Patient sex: F
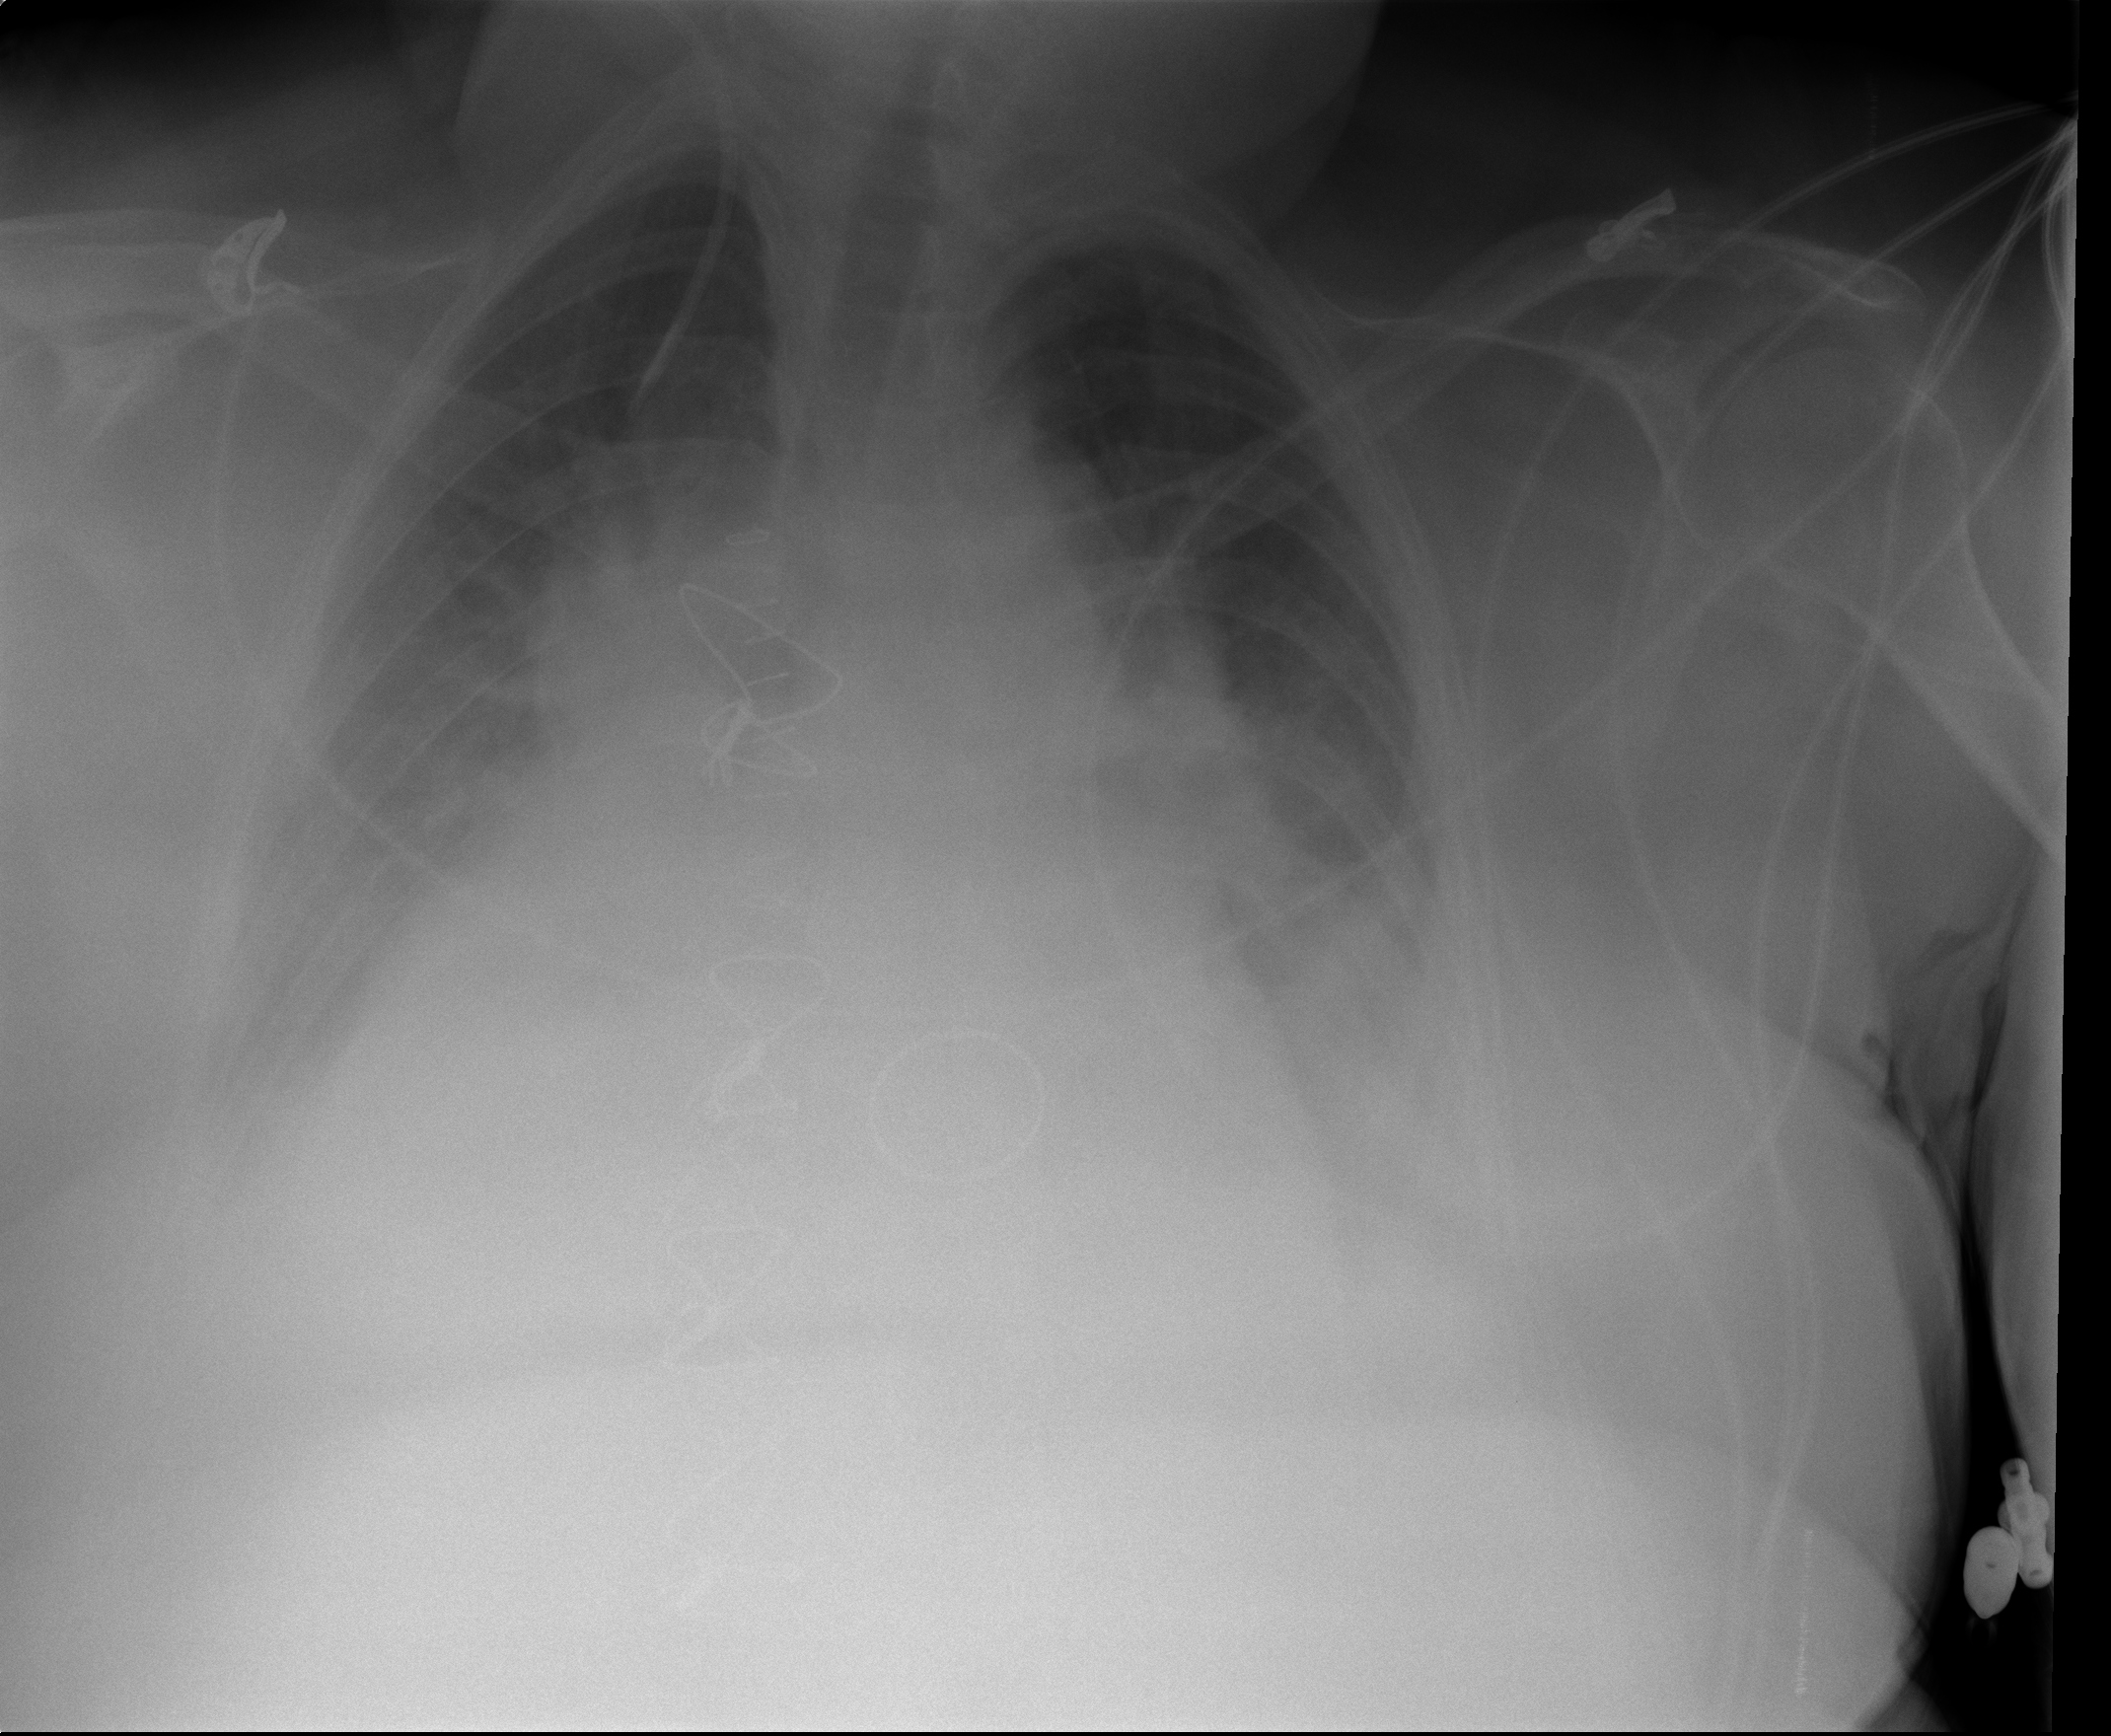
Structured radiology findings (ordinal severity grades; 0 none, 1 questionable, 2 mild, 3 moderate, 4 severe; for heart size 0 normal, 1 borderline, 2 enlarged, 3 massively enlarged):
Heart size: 3
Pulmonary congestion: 2
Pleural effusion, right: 2
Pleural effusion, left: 2
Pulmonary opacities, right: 1
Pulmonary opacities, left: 0
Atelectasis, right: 2
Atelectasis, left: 2